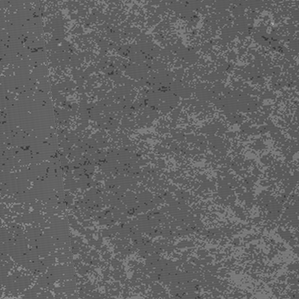
Label: frost